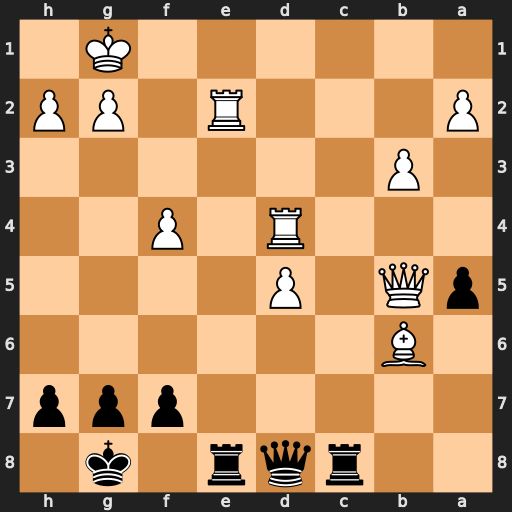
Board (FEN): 2rqr1k1/5ppp/1B6/pQ1P4/3R1P2/1P6/P3R1PP/6K1
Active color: b
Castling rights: -
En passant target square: -
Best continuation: Rc1+ Rd1 Rxd1+